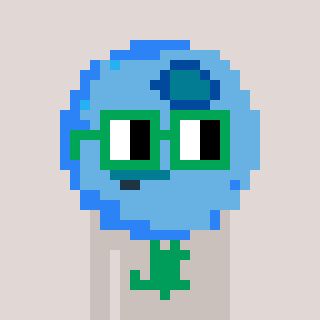
a pixel art character with square green glasses, a blueberry-shaped head and a foggrey-colored body on a warm background